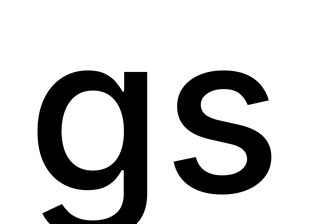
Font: Inter_Medium